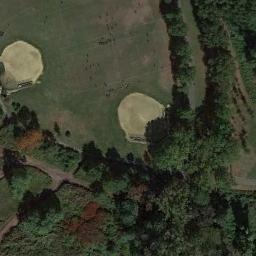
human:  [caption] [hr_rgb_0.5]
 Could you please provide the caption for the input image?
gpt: There are two baseball diamonds in the middle of grass covered with trees .

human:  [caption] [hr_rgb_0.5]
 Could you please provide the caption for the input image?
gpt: There are two baseball diamonds in the grass next to the forest .

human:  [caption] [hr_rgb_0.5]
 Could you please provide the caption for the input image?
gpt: Two baseball diamonds surrounded by some trees .

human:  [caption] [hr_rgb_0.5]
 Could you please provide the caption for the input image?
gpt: There are neat rows of houses near the baseball field .

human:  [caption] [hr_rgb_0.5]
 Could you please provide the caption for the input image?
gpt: The baseball diamond is surrounded by grass .